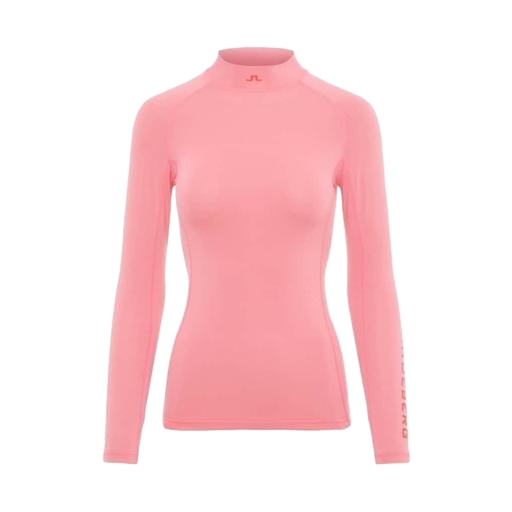
pink stretch long-sleeve shirt, skinny-fit stretch polo shirt, pink polo-neck top, white background